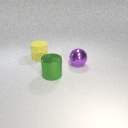
large purple metal sphere behind large green metal cylinder